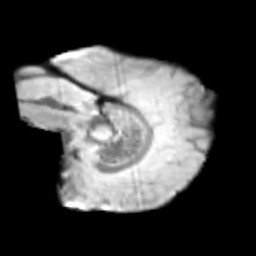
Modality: T2w
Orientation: sagittal
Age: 9
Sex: female
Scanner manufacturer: siemens
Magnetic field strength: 3 T
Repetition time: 3.8 s
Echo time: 0.07 s